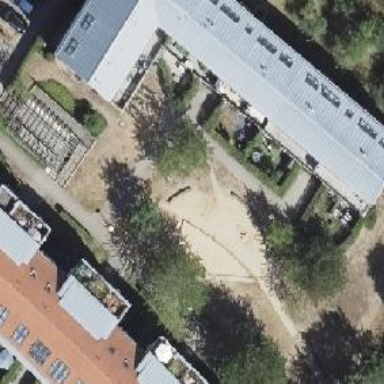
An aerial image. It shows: Playground area for leisure land.